Question: I have html code like this for drop down list.
'''
<select id="province" onchange="get_twn()">
<option value="western">Western</option>
<option value="southern">Southern</option>
</select>
<select id="towns" name="towns">
</select>
'''
And this is my ajax code for 'get_twn'.
'''
function get_twn(){
var e = document.getElementById('province');
var val = e.options[e.selectedIndex].value;
var xmlhttp;
alert('i came');
if (window.XMLHttpRequest)
{
xmlhttp=new XMLHttpRequest();
}
else
{
xmlhttp=new ActiveXObject("Microsoft.XMLHTTP");
}
xmlhttp.onreadystatechange=function(){
if (xmlhttp.readyState==4 && xmlhttp.status==200)
{
//window.location.assign("login.php");
var val = xmlhttp.responseText;
var selectList = document.getElementById('towns');
var option = document.createElement('option');
option.value = val;
option.text = val;
selectList.appendChild(option);
}
}
xmlhttp.open("POST","test.php?a="+val,true);
xmlhttp.send();
}
'''
This is the php code 'test.php'.
'''
if(isset($_REQUEST["a"])){
$result = $dba->get_twn($_REQUEST["a"]);
while($row = mysql_fetch_array($result))
{
$val = $row['name'];
echo $val;
}
}
'''
This code working well but there is little mistake. When this code execute it will create option tag but all values combine with each other and create only one option tag.Like this.
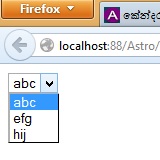
Answer: First, change your PHP to this:
'''
if(isset($_REQUEST["a"])){
$result = $dba->get_twn($_REQUEST["a"]);
$towns = array();
while($row = mysql_fetch_array($result))
{
$towns[] = $row['name'];
}
echo json_encode($towns);
}
'''
'''
xmlhttp.onreadystatechange=function(){
if (xmlhttp.readyState==4 && xmlhttp.status==200)
{
//window.location.assign("login.php");
var selectList = document.getElementById('towns');
var jsonData = JSON.parse(val);
for (var i in jsonData) {
var option = document.createElement('option');
option.value = jsonData[i];
option.text = jsonData[i];
selectList.appendChild(option);
}
}
}
'''